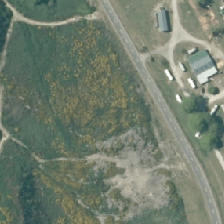
Land cover: harvested_forest